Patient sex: M
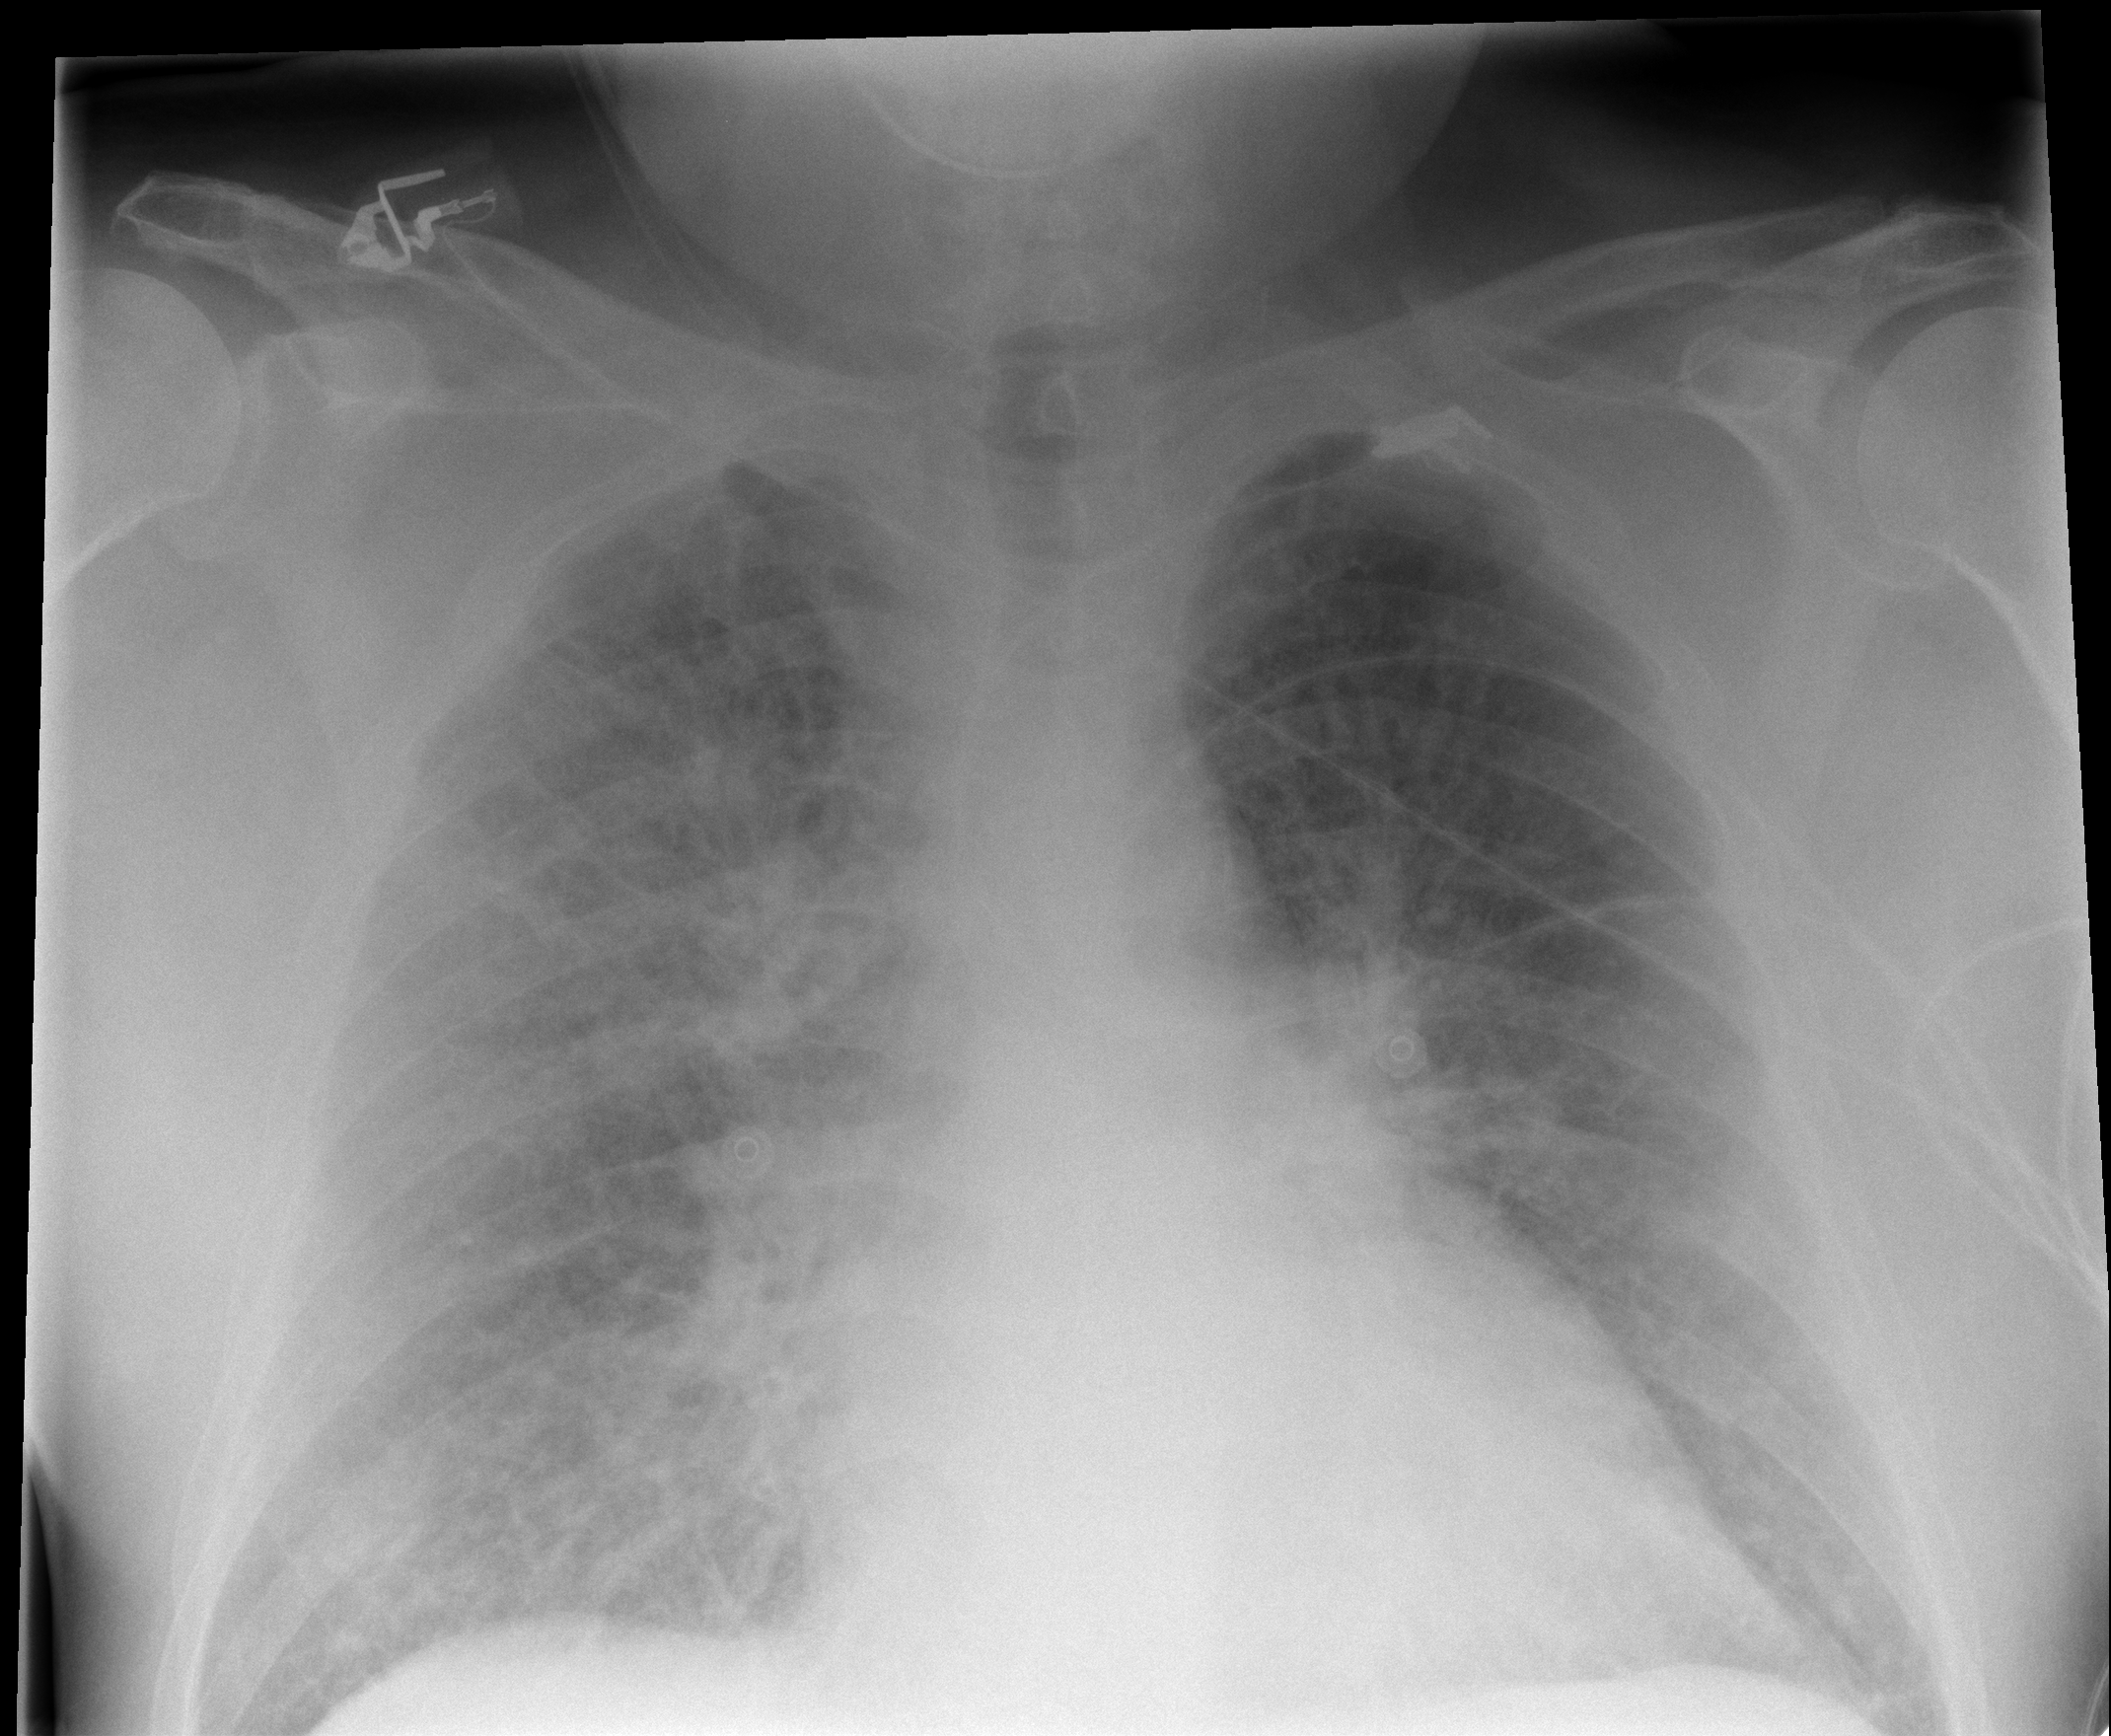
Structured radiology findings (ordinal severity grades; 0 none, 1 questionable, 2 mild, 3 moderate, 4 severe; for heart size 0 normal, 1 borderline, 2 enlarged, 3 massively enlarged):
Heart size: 0
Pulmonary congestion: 3
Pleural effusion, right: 0
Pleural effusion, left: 0
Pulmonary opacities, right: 4
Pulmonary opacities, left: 3
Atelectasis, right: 0
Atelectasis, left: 0